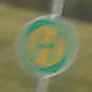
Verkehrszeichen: Haltestelle
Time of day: SunriseSunset
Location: Outdoor (Nature)
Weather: PartlyCloudy
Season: NotSpecified
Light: Natural